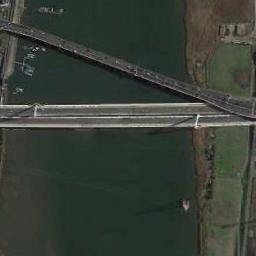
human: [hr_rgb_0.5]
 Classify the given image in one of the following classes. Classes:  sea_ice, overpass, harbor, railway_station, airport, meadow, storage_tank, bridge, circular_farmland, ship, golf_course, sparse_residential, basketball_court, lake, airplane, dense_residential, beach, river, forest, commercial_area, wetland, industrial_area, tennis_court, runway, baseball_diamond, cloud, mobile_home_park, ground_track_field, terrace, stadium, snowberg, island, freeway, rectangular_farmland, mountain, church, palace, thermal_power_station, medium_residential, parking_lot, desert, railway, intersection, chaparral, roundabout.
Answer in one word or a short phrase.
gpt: bridge